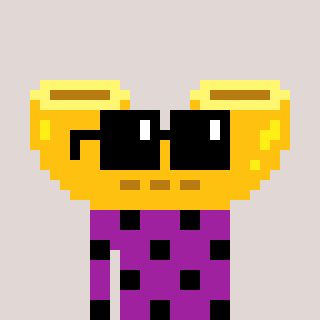
a pixel art character with square black sunglasses, a macaroni-shaped head and a magenta-colored body on a warm background